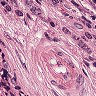
Metastatic tissue present: yes